Interaction volume radius: 5 \u00c5
Interaction volume height: 15 \u00c5
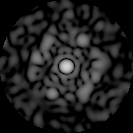
Disorder parameter: 0.7739